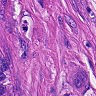
Metastatic tissue present: yes